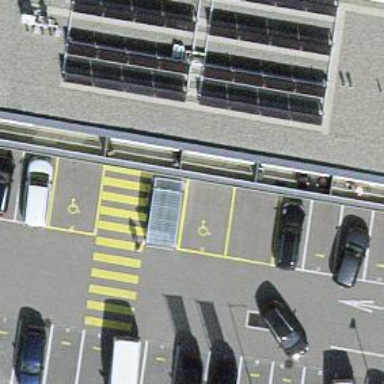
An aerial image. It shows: Designated parking space for disabled individuals.